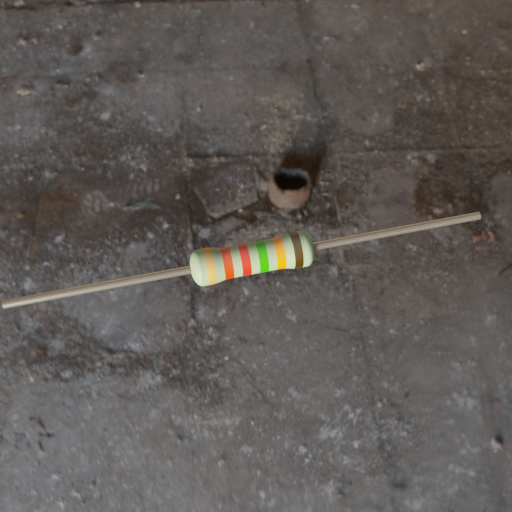
Resistor colour bands (in order): gold, red, red, green, orange, black